You are looking at the unprocessed time series of a bearing vibration snapshot. Classify the bearing condition as one of: normal, inner_race, outer_race, ball.
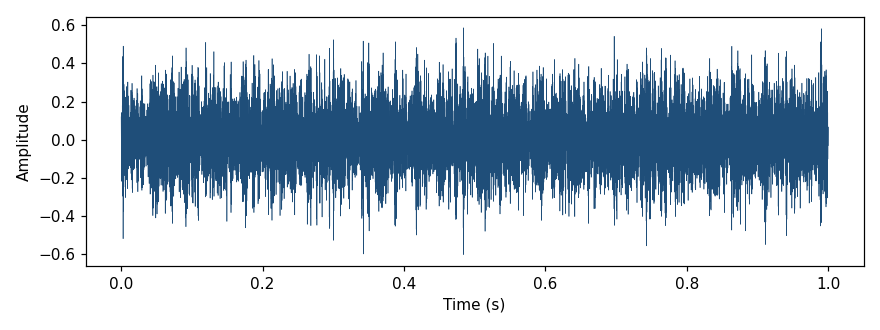
Answer: outer_race